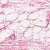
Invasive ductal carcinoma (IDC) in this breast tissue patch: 0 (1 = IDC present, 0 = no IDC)